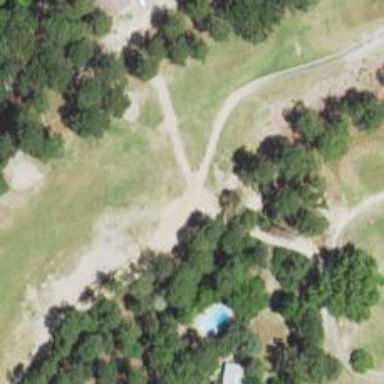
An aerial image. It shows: Pathway for golf carts.